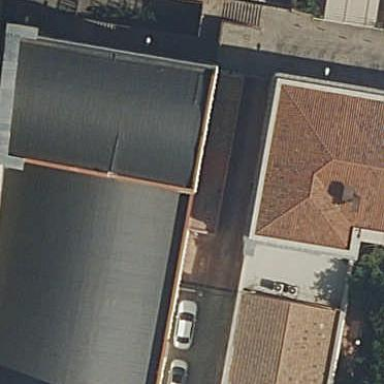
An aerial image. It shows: Building with rounded roof.